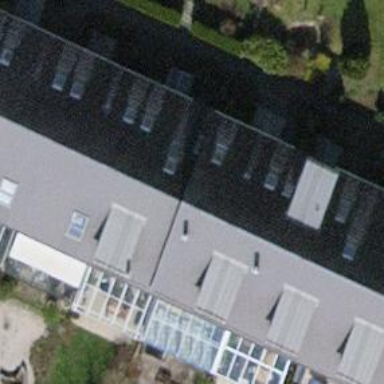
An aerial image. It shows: Terrace building.